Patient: sex M, age 64
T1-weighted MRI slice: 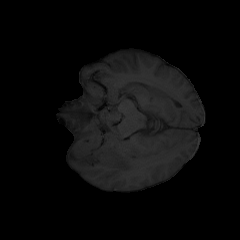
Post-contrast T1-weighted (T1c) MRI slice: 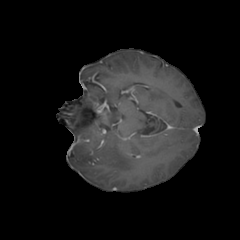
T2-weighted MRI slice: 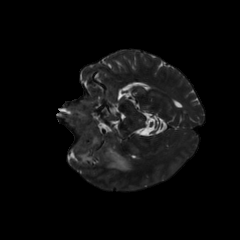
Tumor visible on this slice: yes
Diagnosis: Astrocytoma, IDH-mutant
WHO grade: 3